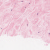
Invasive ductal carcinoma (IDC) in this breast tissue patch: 0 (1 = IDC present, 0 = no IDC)